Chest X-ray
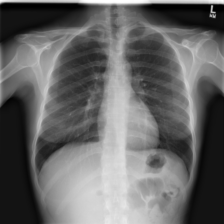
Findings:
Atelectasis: negative
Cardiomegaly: negative
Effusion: negative
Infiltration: negative
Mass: negative
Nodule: negative
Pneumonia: negative
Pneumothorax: negative
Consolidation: negative
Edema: negative
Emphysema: negative
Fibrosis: negative
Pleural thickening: negative
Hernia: negative